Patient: sex F, age 63
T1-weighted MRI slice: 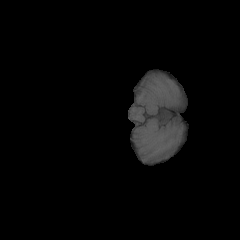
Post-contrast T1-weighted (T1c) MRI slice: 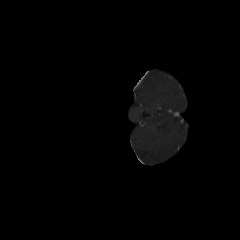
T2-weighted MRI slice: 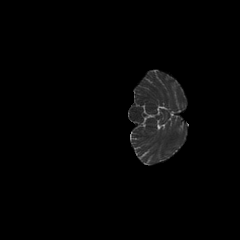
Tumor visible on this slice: no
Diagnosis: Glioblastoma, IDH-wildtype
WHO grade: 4